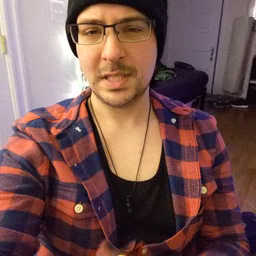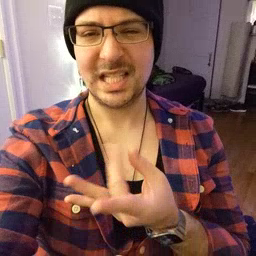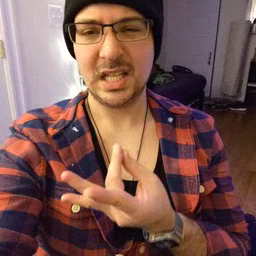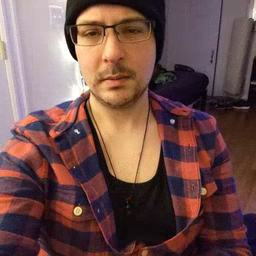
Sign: sticky